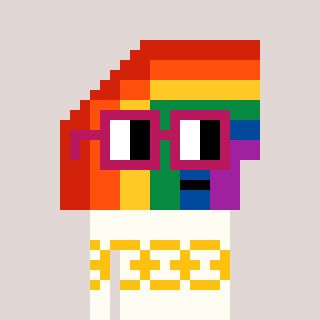
a pixel art character with square dark red glasses, a rainbow-shaped head and a grayscale-colored body on a warm background